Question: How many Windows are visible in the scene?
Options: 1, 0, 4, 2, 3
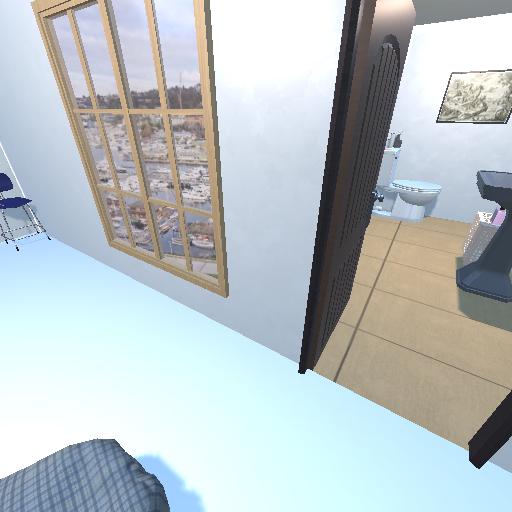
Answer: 1